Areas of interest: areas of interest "Cemetery"
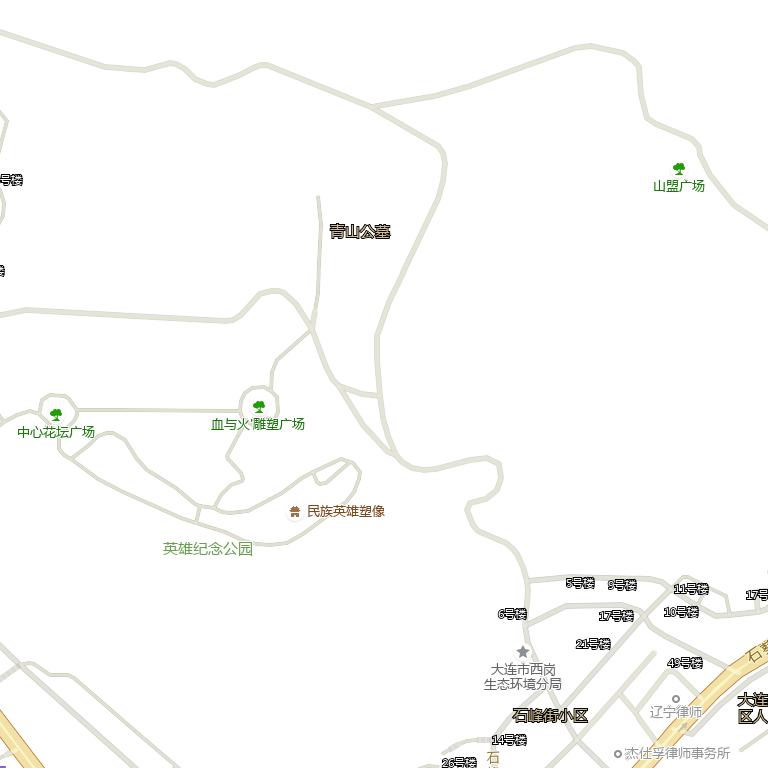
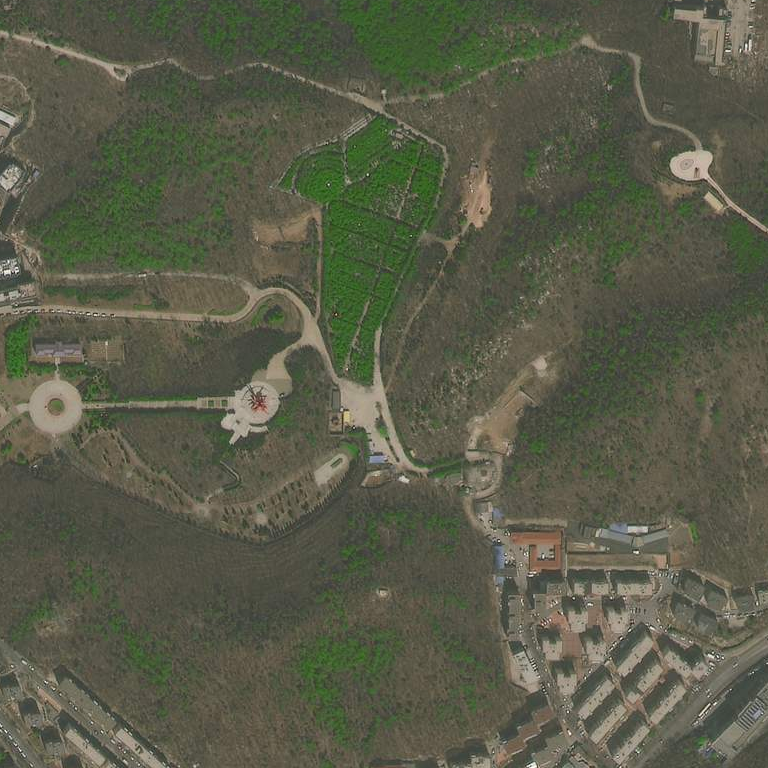